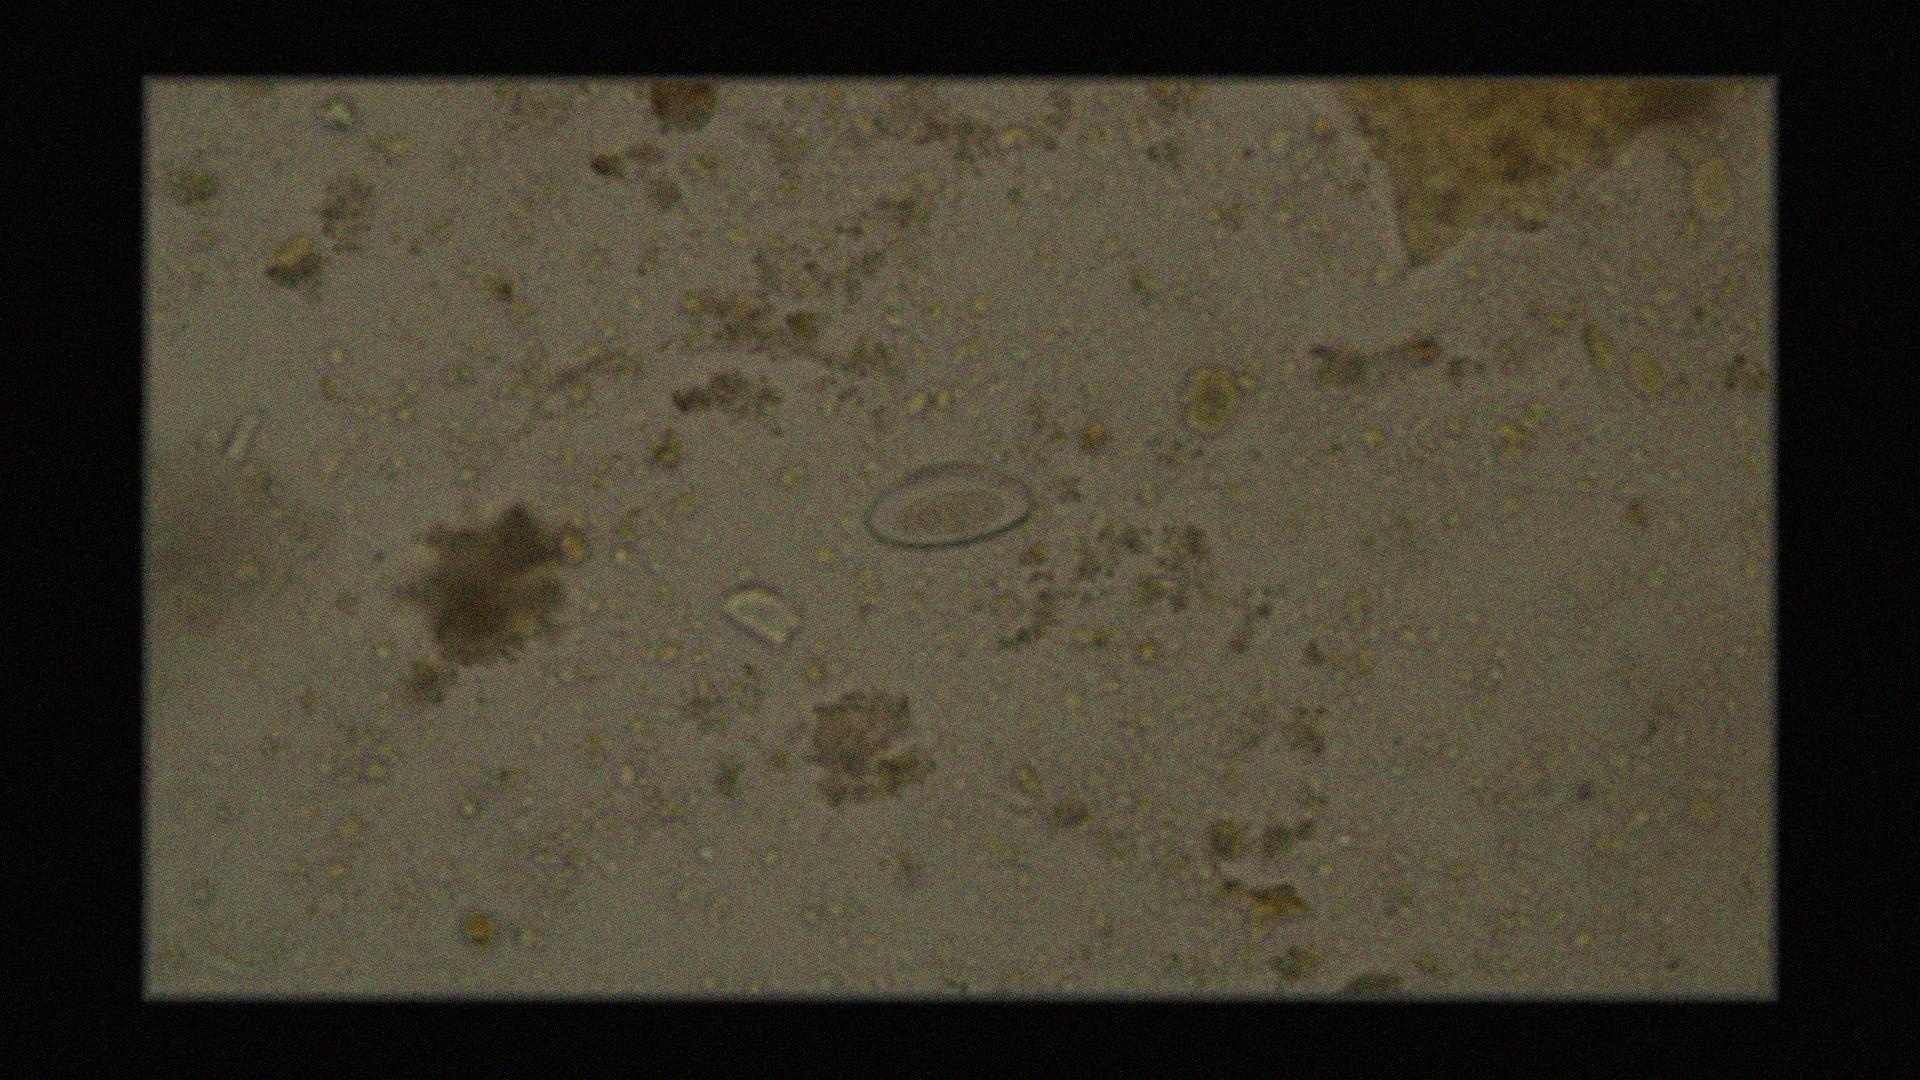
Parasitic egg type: Enterobius vermicularis